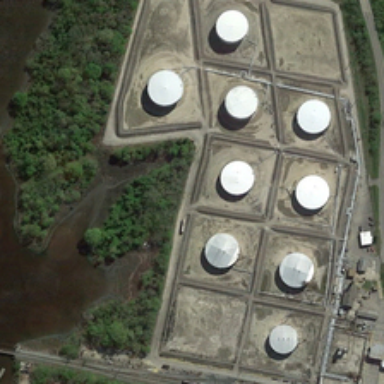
There are nine white tanks in nine pieces of quadrangular land .